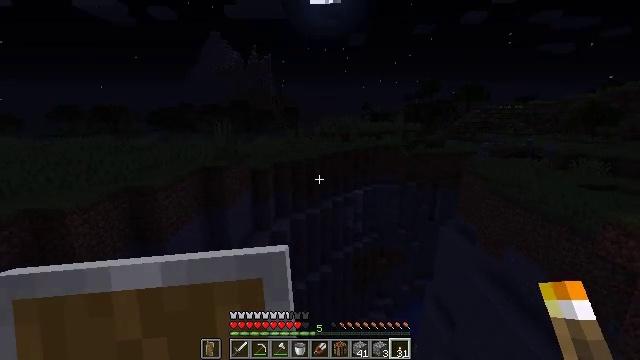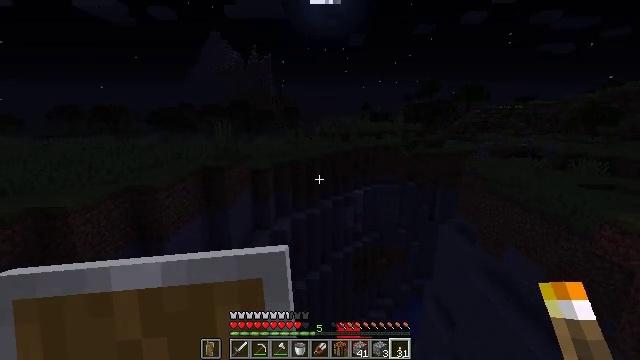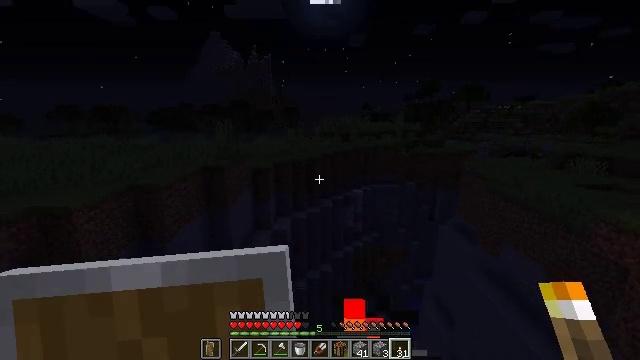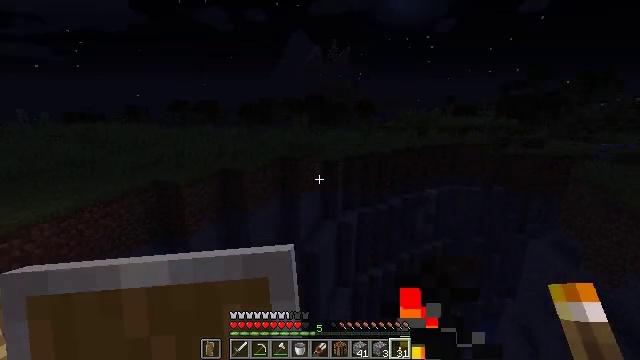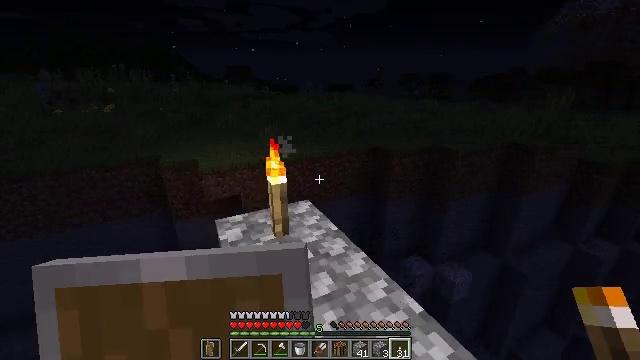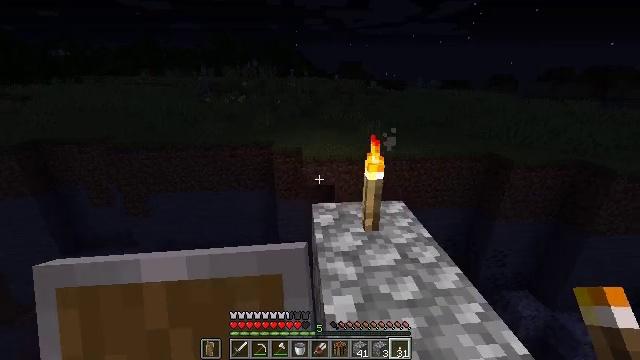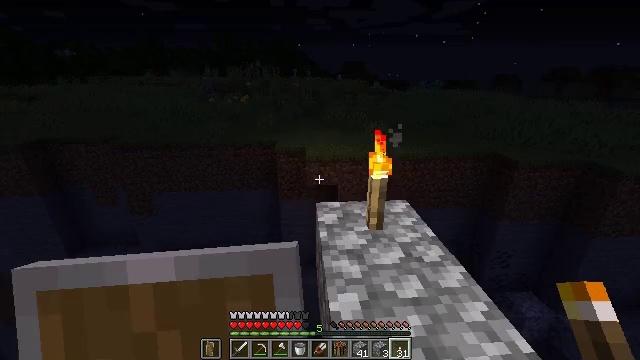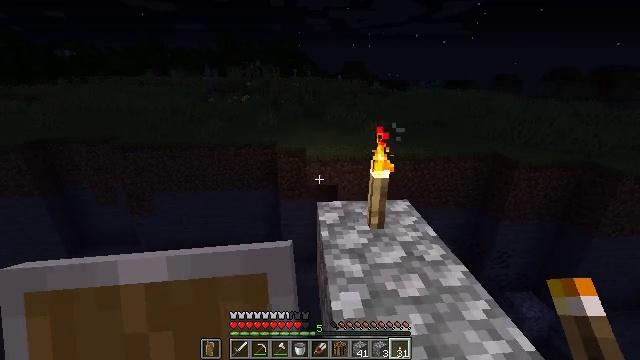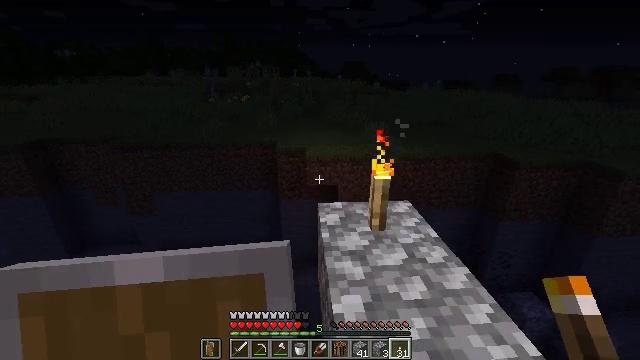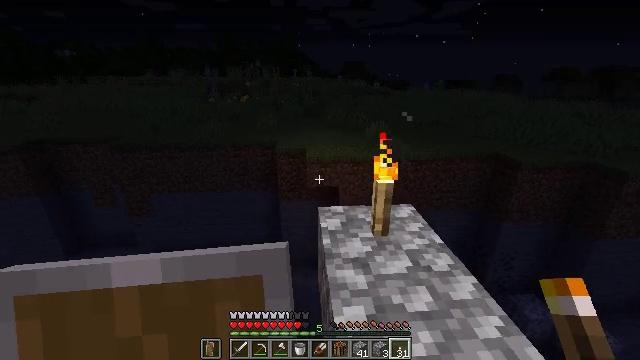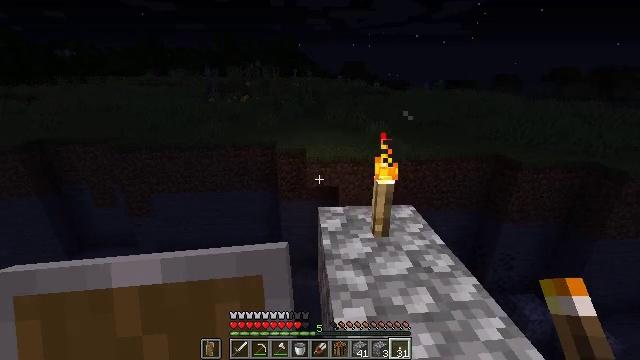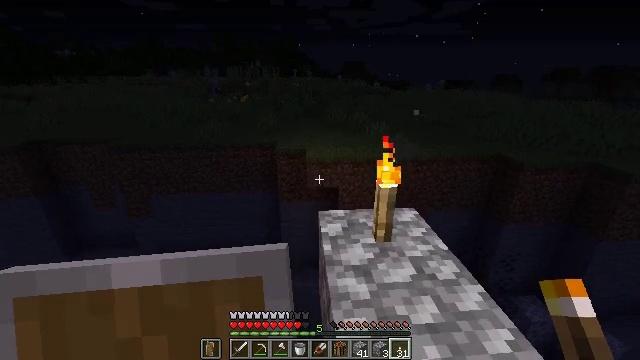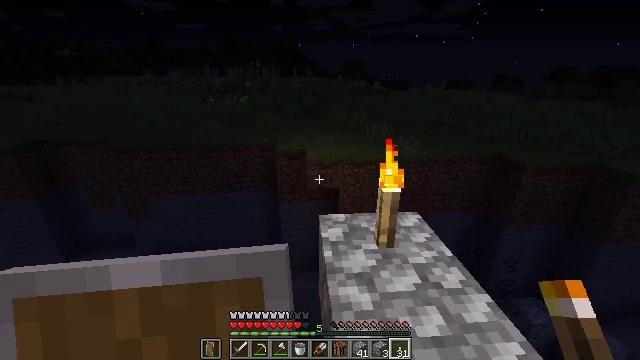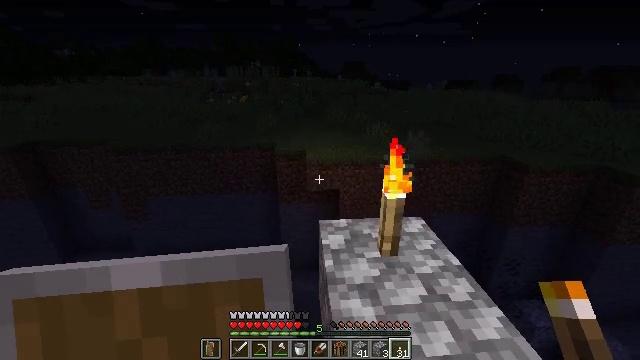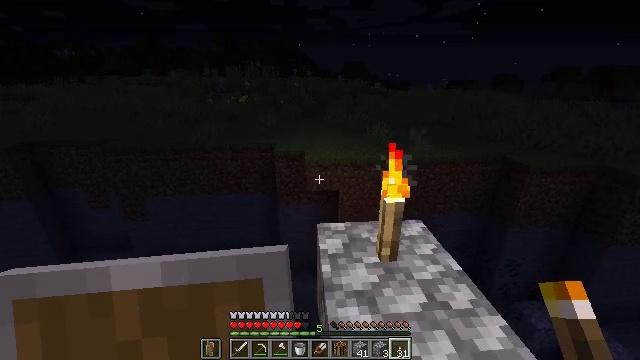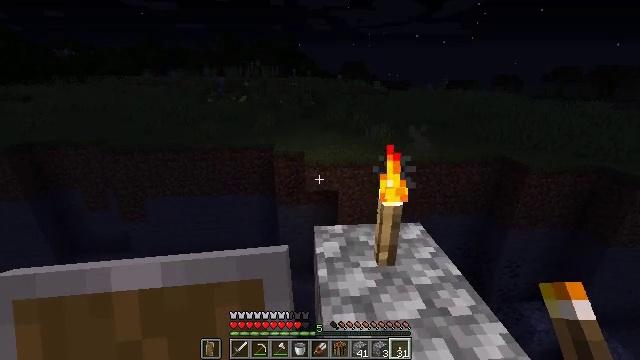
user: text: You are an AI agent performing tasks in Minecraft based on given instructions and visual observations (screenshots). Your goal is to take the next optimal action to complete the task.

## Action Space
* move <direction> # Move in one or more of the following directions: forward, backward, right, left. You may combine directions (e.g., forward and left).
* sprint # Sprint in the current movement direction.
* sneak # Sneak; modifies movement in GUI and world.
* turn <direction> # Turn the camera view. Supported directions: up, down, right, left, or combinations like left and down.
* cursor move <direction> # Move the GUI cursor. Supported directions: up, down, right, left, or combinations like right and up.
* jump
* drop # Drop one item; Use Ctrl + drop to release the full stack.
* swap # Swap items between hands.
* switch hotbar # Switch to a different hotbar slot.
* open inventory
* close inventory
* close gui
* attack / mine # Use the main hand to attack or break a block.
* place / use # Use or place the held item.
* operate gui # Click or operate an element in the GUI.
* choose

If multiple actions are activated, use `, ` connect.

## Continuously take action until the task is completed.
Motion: motion action
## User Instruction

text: Hunt animals.
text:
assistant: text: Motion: move back, sneak
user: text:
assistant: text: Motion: move back, sneak
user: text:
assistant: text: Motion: move back, sneak, turn left and down
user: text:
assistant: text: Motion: move back, sneak, turn left and down
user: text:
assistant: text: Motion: sneak, turn left
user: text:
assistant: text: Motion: sneak
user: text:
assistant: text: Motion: move forward, sneak
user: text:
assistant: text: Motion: move forward, sneak
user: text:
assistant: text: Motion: move forward, sneak
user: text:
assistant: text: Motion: move forward, sneak
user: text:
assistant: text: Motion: move forward, sneak
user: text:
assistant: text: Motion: move forward, sneak
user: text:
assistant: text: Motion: move forward, sneak
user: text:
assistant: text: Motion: move forward and move right, sneak
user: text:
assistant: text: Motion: move forward and move right, sneak
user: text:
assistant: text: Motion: move forward and move right, sneak
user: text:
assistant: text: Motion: move forward and move right, sneak
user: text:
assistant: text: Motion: move forward, sneak
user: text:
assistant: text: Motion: move forward, sneak
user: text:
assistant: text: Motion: move forward and move right, sneak
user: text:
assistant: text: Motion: move forward and move right, sneak
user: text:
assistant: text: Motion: move forward and move right, sneak
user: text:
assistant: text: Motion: move forward and move right, sneak
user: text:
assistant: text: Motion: move forward, sneak
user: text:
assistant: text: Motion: move forward, sneak
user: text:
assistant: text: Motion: move forward, sneak
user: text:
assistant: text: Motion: move forward, sneak
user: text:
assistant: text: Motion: move forward, sneak
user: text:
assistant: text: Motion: move forward, sneak, turn right
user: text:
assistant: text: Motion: sneak, turn right and up